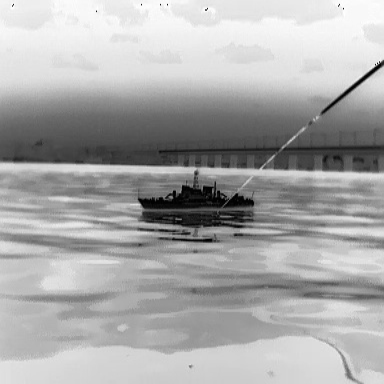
There is a warship in the infrared image.